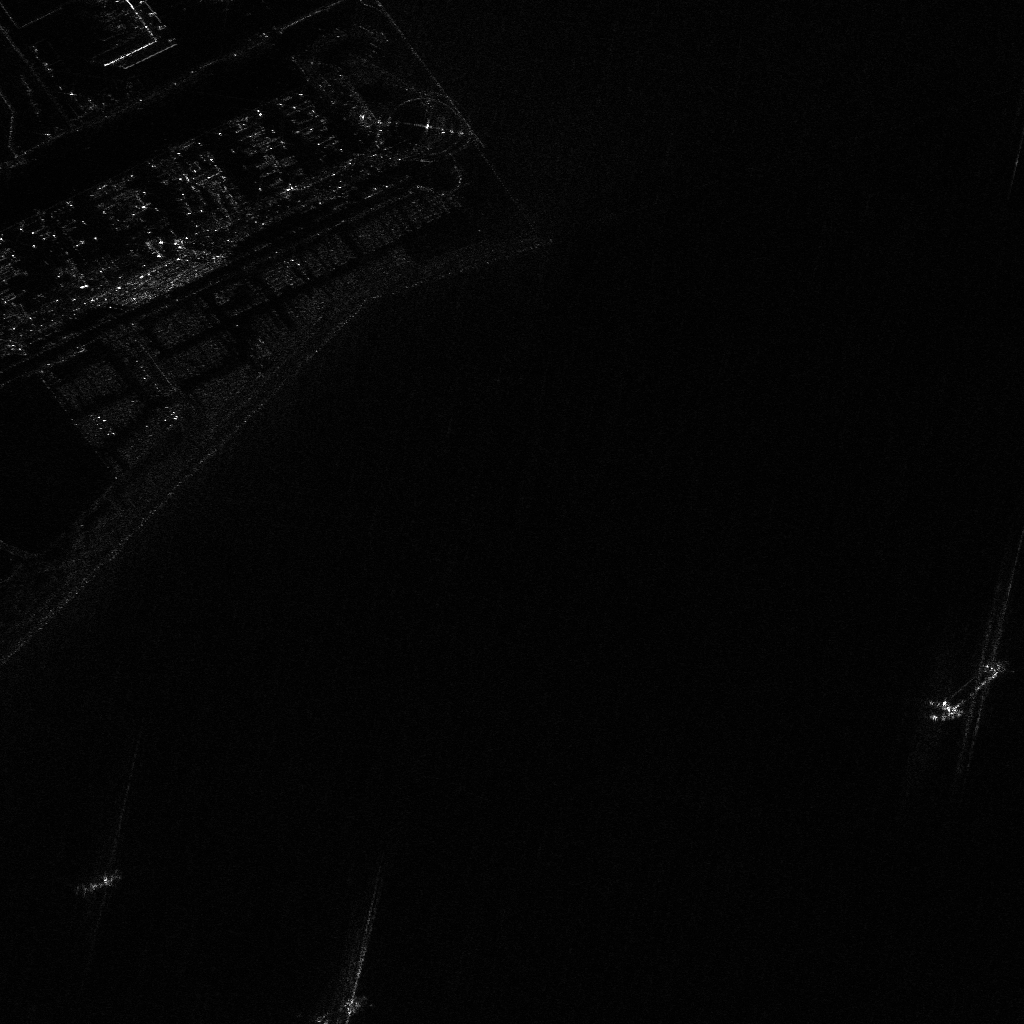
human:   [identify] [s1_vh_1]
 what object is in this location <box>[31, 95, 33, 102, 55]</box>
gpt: <ref>1 small dredger at the bottom</ref>